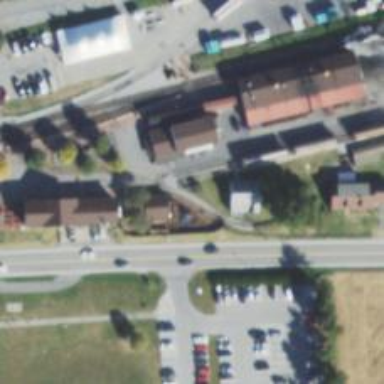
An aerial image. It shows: Miniature railway siding.